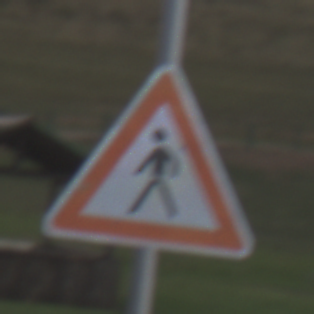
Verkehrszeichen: FussgaengerRechts
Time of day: SunriseSunset
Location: Outdoor (RoadRail)
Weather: PartlyCloudy
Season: NotSpecified
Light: Natural